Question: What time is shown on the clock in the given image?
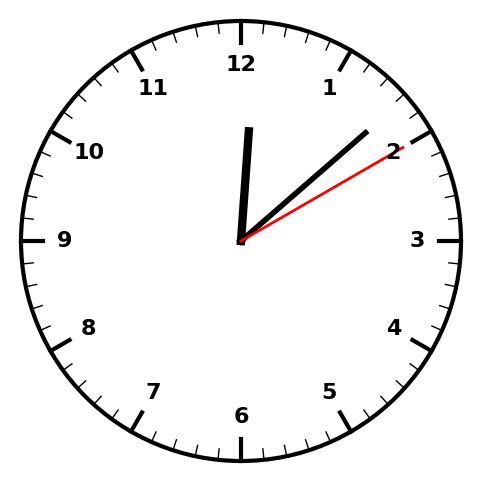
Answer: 12:08:10